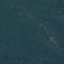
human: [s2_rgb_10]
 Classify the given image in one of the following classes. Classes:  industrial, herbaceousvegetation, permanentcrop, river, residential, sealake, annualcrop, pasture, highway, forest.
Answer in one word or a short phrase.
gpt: Forest